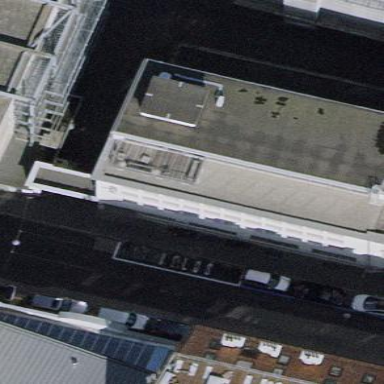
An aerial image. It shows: Office building.